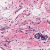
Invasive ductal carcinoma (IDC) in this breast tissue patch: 0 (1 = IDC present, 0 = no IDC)